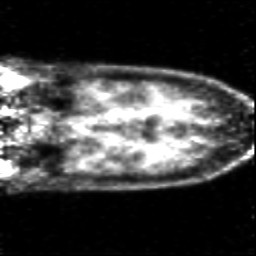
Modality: PET
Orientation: coronal
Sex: male
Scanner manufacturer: siemens